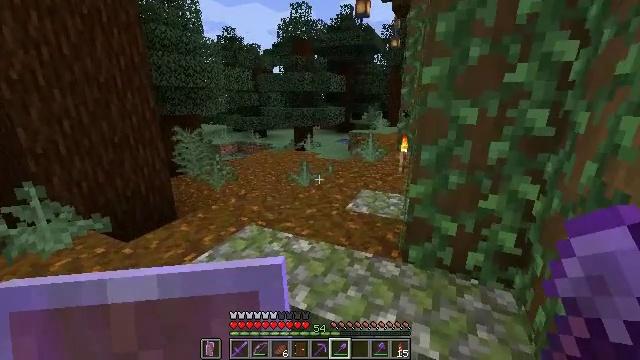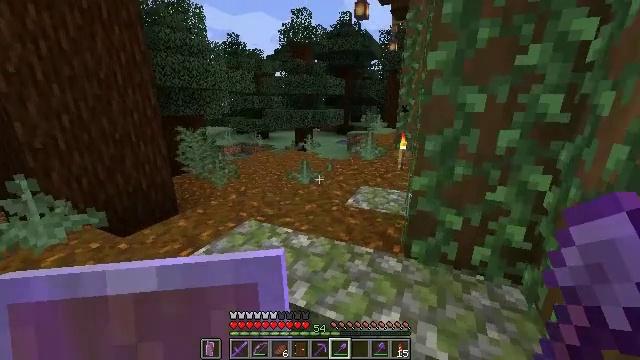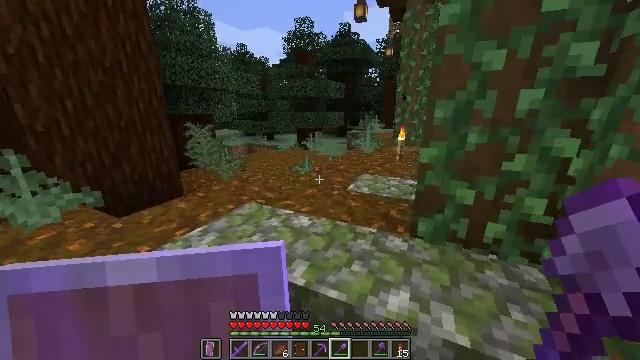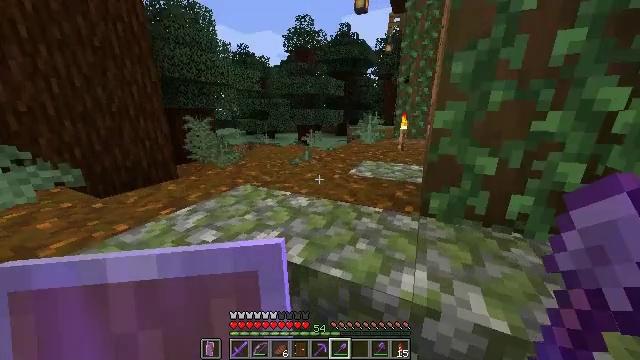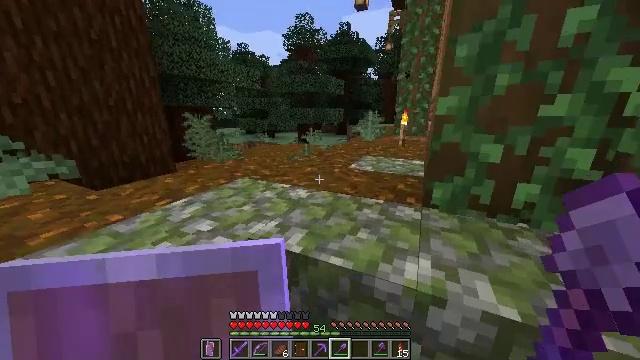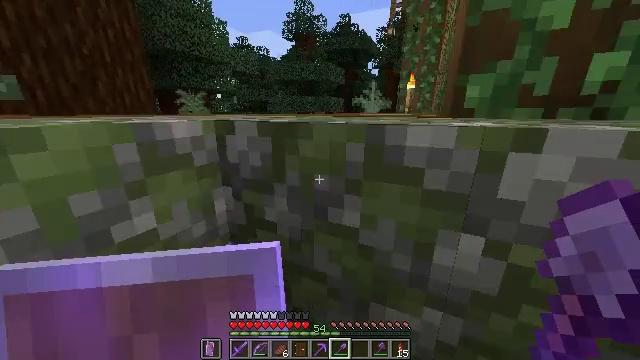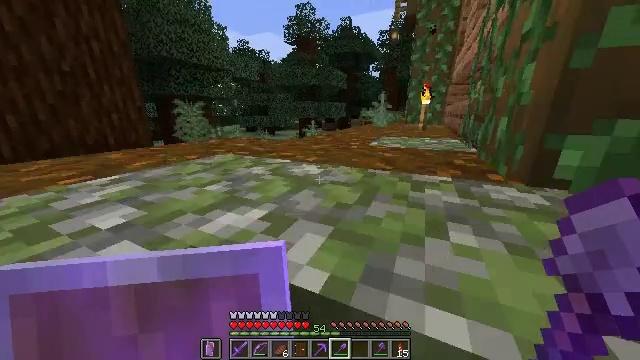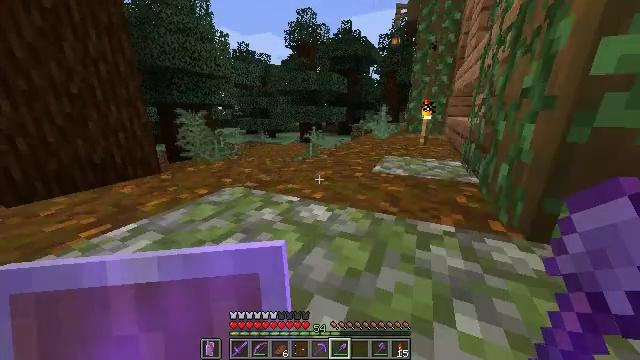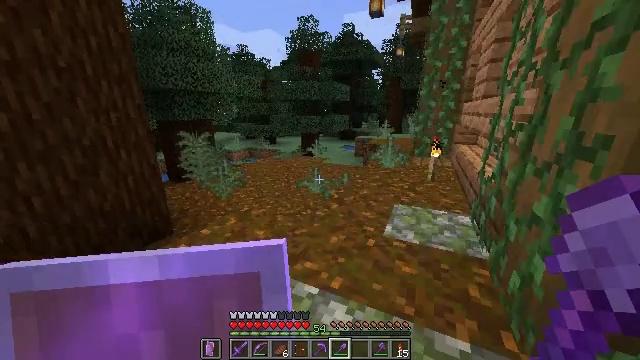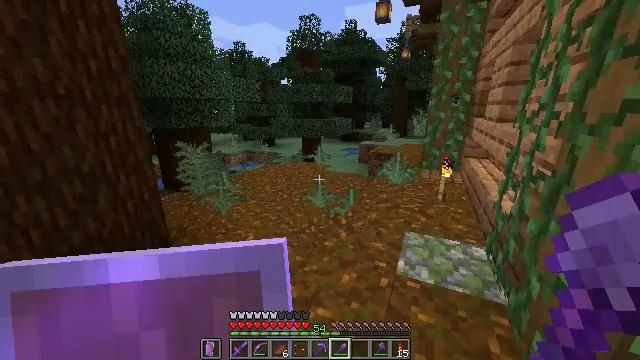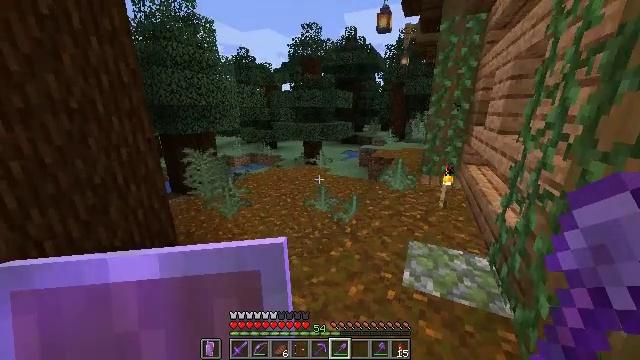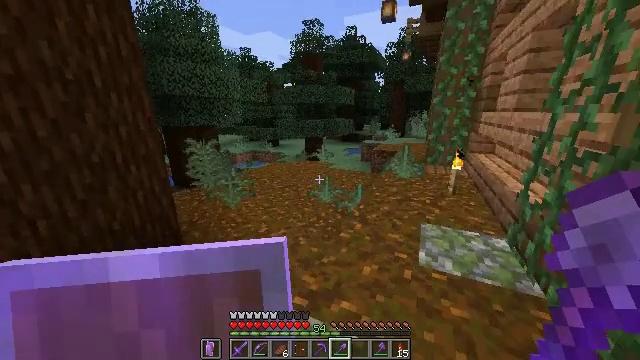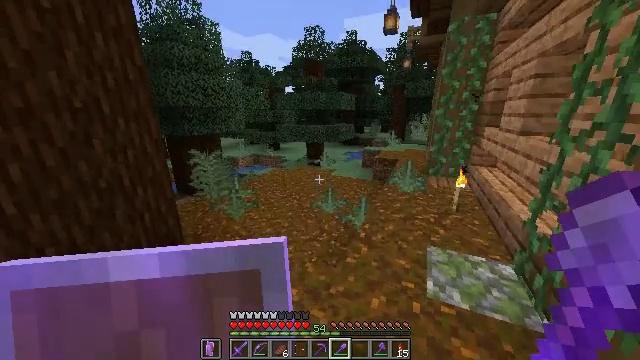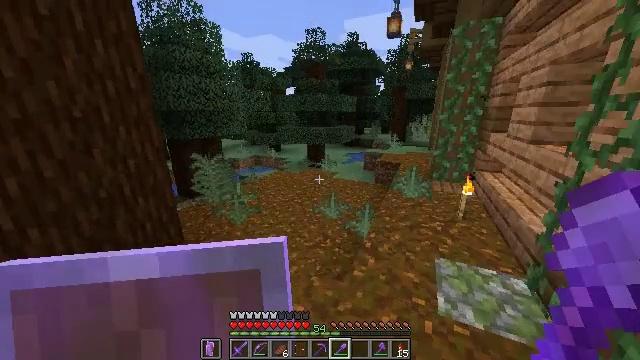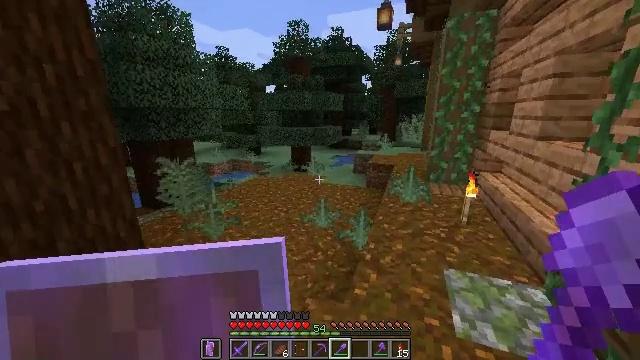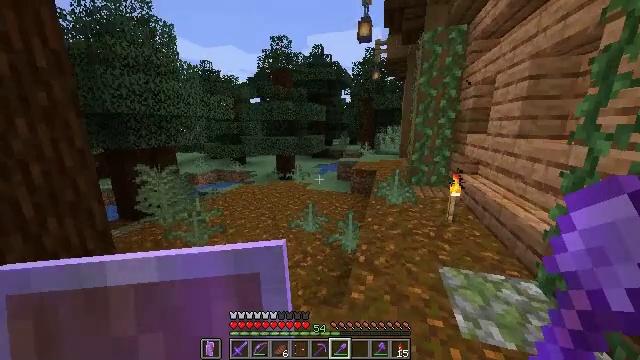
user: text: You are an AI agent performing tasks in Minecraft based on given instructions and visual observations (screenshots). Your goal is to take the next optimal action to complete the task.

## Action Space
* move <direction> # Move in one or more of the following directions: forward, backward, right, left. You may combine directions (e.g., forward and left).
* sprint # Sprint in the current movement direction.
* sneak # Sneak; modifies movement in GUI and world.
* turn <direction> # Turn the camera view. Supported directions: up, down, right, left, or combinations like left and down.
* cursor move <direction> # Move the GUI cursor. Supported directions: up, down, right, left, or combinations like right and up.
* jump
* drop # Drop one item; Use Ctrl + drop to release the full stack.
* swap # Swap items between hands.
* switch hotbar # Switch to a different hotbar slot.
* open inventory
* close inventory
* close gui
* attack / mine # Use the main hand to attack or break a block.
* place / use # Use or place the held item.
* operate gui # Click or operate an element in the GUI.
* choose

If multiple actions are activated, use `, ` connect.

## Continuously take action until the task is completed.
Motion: motion action
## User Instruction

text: Collect spruce log for building materials.
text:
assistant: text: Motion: move forward, sprint
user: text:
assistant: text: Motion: move forward, sprint
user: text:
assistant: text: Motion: move forward, sprint, jump
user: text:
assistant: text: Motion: move forward, sprint, jump
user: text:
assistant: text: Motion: move forward, sprint, jump
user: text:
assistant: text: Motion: move forward, sprint
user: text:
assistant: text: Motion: move forward, sprint
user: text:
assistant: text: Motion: move forward, sprint
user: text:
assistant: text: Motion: move forward, sprint
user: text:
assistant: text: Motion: move forward, sprint
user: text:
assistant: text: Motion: move forward, sprint
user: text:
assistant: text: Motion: move forward, sprint
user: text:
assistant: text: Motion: move forward, sprint
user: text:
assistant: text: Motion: move forward, sprint, turn right and up
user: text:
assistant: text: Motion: move forward, turn right and up
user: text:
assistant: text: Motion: move forward, turn right and up
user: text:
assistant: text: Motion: move forward, turn right and up
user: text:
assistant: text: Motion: move forward, turn right and up
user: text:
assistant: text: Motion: move forward, turn right and up
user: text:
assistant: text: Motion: move forward, turn right and up
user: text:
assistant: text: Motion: move forward, turn right and up
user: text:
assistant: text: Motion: move forward, turn right and up
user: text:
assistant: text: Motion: move forward, turn right and up
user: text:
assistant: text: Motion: move forward
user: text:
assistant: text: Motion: no_op
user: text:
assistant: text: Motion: no_op
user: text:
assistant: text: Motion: no_op
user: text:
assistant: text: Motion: move left
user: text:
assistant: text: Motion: move left
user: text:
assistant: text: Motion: move left